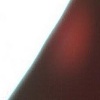
Label: sunburn